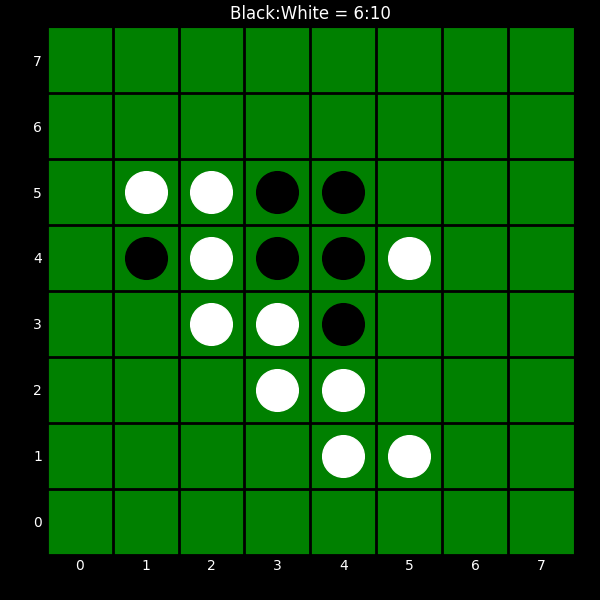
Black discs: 6
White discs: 10